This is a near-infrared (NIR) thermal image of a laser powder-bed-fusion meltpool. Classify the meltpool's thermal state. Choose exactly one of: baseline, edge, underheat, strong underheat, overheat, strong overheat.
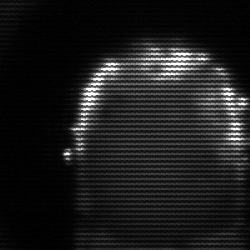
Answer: baseline